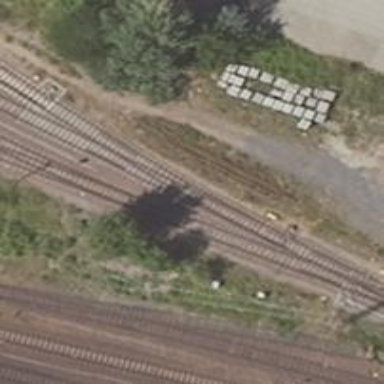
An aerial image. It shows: Railway switch.